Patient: sex M, age 69
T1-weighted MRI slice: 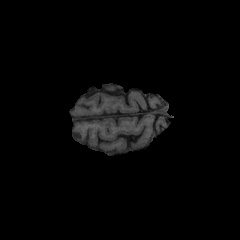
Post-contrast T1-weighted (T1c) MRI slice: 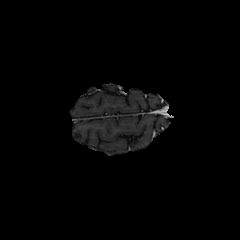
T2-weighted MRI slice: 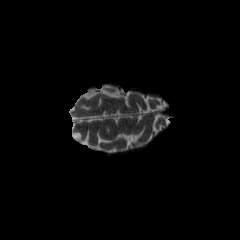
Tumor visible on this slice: no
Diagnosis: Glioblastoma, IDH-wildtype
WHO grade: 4